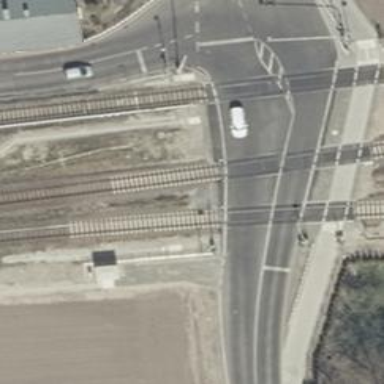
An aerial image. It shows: Level crossing with lights and saltire signs. The barrier at the crossing is of double half type.